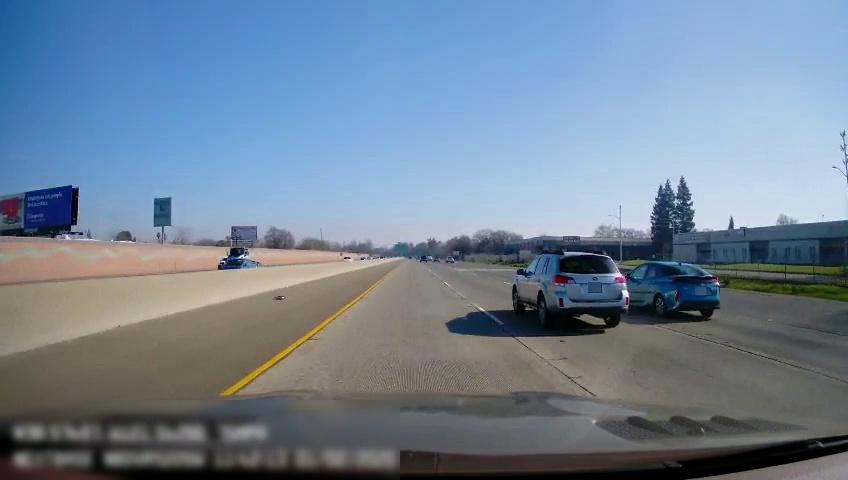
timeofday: Day
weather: Sunny
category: Drivable Space
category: Vehicles | Car
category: Vehicles | Car
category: Drivable Space
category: Vehicles | SUV
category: Vehicles | Car
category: Lanes | Current Lane
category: Lanes | Current Lane
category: Lanes | Current Lane
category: Traffic | Signs